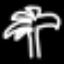
Label: palm tree